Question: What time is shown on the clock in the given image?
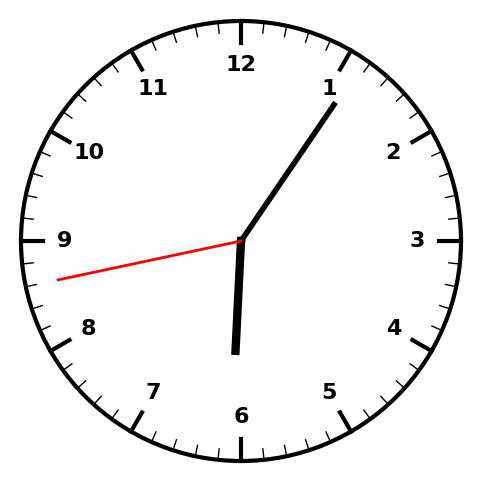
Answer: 06:05:43